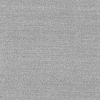
Atmospheric dust classification: dusty